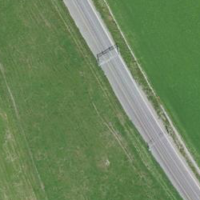
EUNIS habitat code: 52
Species observed at this site:
Pernis apivorus